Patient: sex M, age 38
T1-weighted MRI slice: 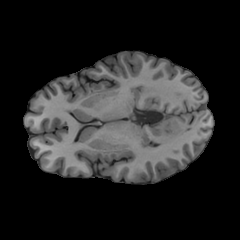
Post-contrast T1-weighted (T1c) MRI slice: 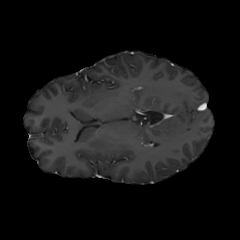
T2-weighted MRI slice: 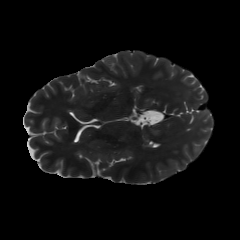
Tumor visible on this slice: no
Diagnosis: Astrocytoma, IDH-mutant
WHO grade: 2